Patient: sex M, age 60
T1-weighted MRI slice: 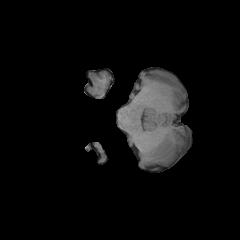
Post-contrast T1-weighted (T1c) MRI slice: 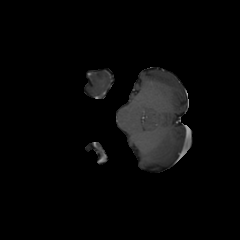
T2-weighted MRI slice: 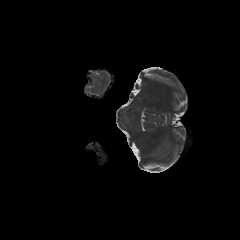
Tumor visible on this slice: no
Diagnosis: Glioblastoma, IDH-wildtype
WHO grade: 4